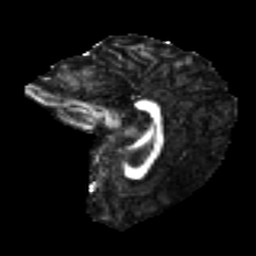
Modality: FA
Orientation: sagittal
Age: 24
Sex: female
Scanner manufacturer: ge
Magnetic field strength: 3 T
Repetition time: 7.8 s
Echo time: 0.0606 s